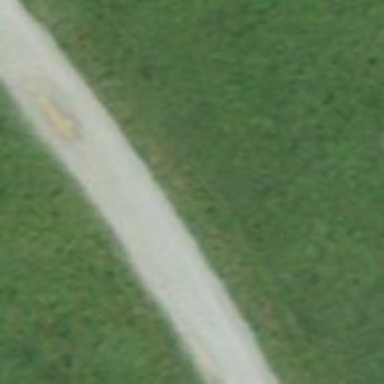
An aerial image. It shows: Gravel track with grade2 tracktype. The track is designated for hiking and classic grooming.